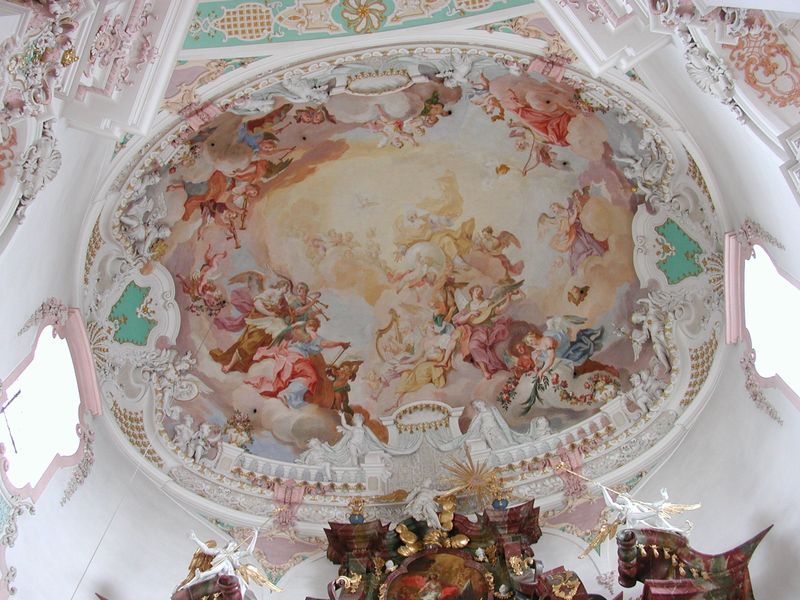
Titel: Deckenfresken der Wallfahrtskirche Steinhausen
Künstler: Johann Baptist Zimmermann
Standort: Steinhausen, Unserer lieben Frau, Pfarrkirche St. Peter und Paul (EU - D - BW)
Schlagwörter: gemälde, himmel, weiß, fenster, frau, hell, licht, türkis, barock, kirche, musik, rosa, engel, kuppel, foto, fotografie, photographie, altar, photo, chor, posaunen, trompeten, deckengemälde, fresko, dome, église, mythologie, tiepolo, baroque, rocaille, plafond, italien, church, ceiling, ceil, abalue, tabule, pastelfarben